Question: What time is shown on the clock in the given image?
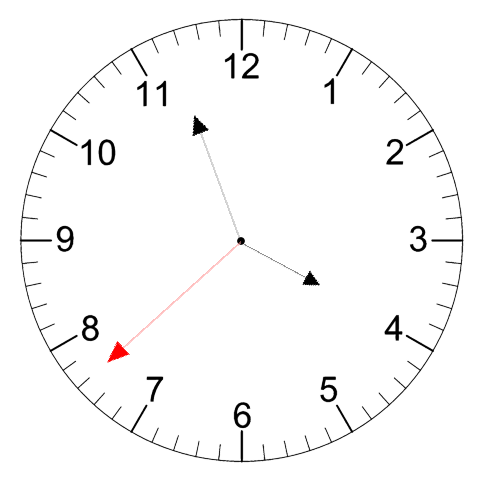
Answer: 03:56:38